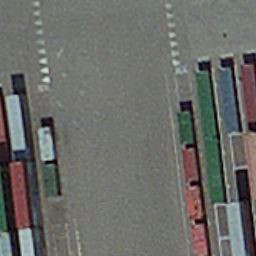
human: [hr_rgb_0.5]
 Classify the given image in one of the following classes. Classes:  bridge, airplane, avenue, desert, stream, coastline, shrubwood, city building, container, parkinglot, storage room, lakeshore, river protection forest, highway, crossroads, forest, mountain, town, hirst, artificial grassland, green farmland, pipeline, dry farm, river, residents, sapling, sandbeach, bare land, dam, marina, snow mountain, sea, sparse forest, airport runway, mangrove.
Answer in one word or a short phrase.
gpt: container